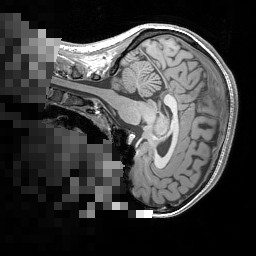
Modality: T1w
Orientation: sagittal
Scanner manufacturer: siemens
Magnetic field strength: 3 T
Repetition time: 1.5 s
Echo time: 0.00291 s